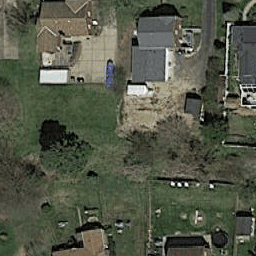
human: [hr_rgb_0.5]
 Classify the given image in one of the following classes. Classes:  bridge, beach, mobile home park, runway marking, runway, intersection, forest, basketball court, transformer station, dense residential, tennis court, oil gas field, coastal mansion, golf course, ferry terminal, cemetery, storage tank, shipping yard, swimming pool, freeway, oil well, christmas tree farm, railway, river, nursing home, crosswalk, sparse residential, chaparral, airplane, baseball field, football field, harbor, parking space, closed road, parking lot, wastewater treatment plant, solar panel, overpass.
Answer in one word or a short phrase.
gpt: sparse residential